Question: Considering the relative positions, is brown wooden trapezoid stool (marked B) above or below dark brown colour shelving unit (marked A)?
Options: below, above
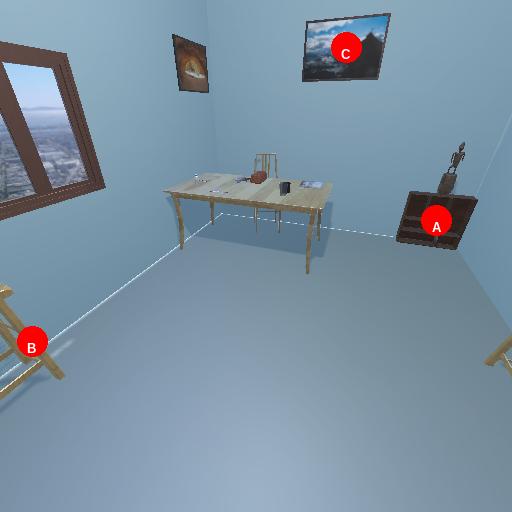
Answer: below